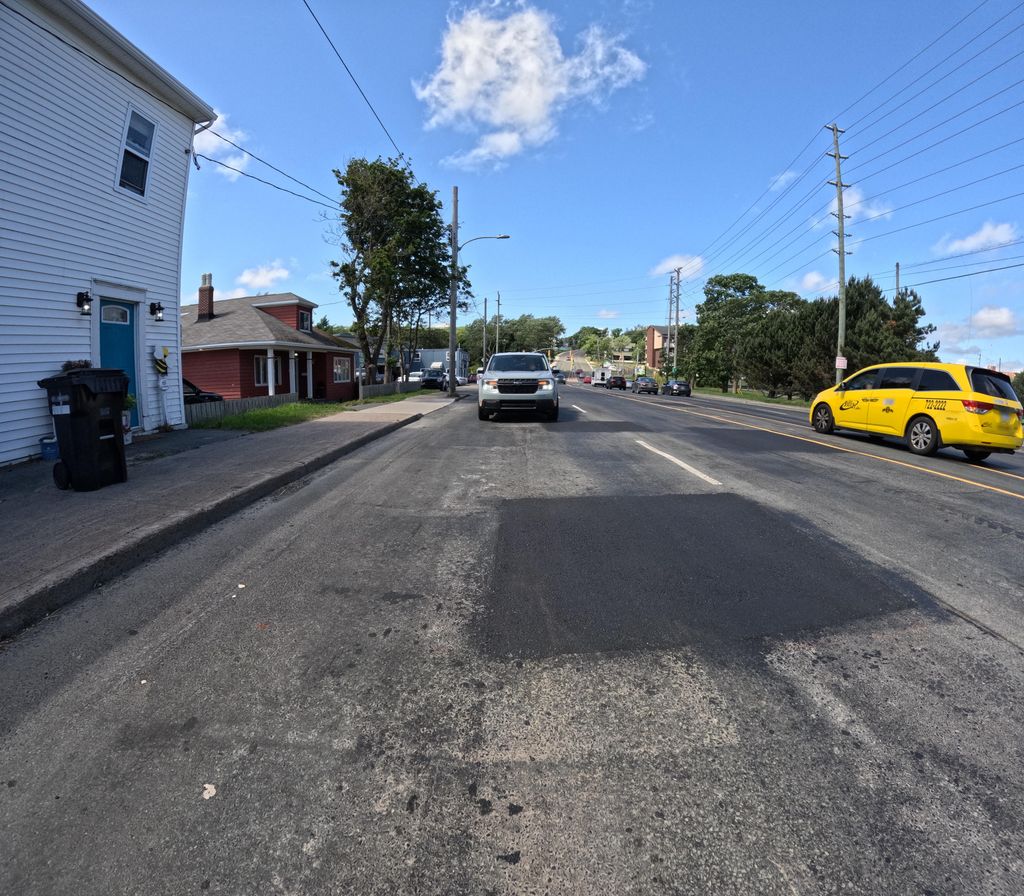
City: st_johns